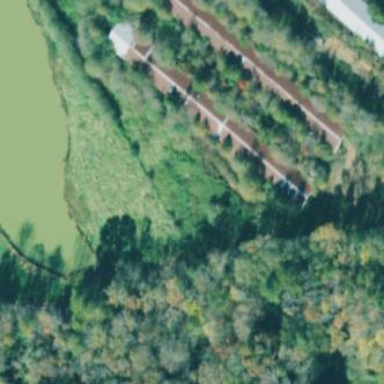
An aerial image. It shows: Farm auxiliary building.